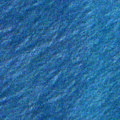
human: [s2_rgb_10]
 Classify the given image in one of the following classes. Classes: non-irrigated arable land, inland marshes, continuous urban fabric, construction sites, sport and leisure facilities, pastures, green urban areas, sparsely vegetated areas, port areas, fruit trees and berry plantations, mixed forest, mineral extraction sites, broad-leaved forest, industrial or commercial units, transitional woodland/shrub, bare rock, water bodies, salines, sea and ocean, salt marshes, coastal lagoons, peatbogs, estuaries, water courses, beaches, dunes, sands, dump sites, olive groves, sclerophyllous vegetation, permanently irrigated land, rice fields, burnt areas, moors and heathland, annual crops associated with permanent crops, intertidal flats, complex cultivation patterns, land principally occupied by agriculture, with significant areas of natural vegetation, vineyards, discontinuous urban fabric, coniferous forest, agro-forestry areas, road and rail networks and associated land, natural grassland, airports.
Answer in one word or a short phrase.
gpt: sea and ocean